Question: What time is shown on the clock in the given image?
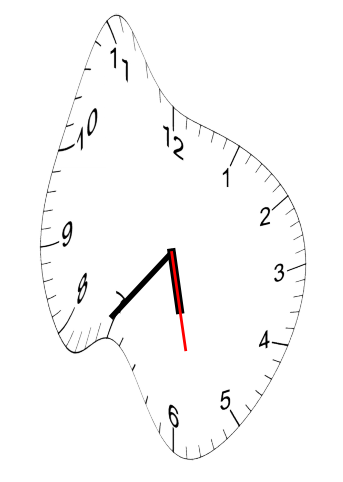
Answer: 05:36:28